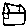
Label: house